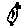
Label: bird